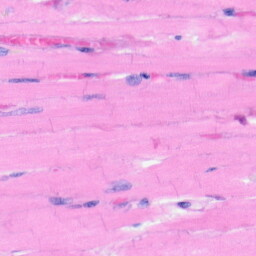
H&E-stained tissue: Heart